Question: I'm trying to pad an email field with the following snippet:
'''
emailField = new BasicEditField(BasicEditField.FILTER_EMAIL|Field.FIELD_HCENTER|TextField.NO_NEWLINE|Field.HIGHLIGHT_FOCUS|Field.FOCUSABLE);
emailField.setLabel("Email: ");
emailField.setPadding(5, 5, 5, 5);
emailField.setBorder(BorderFactory.createRoundedBorder(new XYEdges(10, 10, 10, 10), 0x0083B0D7, Border.STYLE_SOLID));
'''

Is there a proper way to pad such that there appears no margin between the border and the field background?
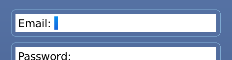
Answer: Try using 'setMargin(5,5,5,5)' instead of 'setPadding(5,5,5,5)'.
> <URL>
Margin is the area outside a field, after the border. It is up to a manager to allocate margins properly since these overlap.<URL>
Padding is the area within a field between the content and the border.<URL>
The border is the area within a field outside the padding and before the margin.

:
Your are right, replacing 'setPadding()' with 'setMargin()' only, didn't produced the desired result. The reason is the 'Border' you are using, to be more precise its thickness () and style (). Decrease the border thickness to and change it style to .
After the aforementioned changes

And now the code snippet:
'''
public class PlayingWithBorders extends MainScreen {
public PlayingWithBorders() {
super(NO_VERTICAL_SCROLL | NO_HORIZONTAL_SCROLL | USE_ALL_HEIGHT | USE_ALL_WIDTH);
VerticalFieldManager vfm = new VerticalFieldManager(USE_ALL_HEIGHT | USE_ALL_WIDTH);
vfm.setBackground(BackgroundFactory.createSolidBackground(Color.CYAN));
BasicEditField emailField = new BasicEditField();
emailField.setLabel("Email: ");
emailField.setPadding(5, 5, 5, 5);
emailField.setMargin(5, 5, 5, 5);
emailField.setBorder(BorderFactory.createRoundedBorder(new XYEdges(3, 3, 3, 3), 0x0083B0D7, Border.STYLE_FILLED));
emailField.setBackground(BackgroundFactory.createSolidBackground(Color.WHITE));
BasicEditField passwordField = new BasicEditField();
passwordField.setLabel("Password: ");
passwordField.setPadding(5, 5, 5, 5);
passwordField.setMargin(5, 5, 5, 5);
passwordField.setBorder(BorderFactory.createRoundedBorder(new XYEdges(3, 3, 3, 3), 0x0083B0D7, Border.STYLE_FILLED));
passwordField.setBackground(BackgroundFactory.createSolidBackground(Color.WHITE));
vfm.add(emailField);
vfm.add(passwordField);
add(vfm);
}
'''